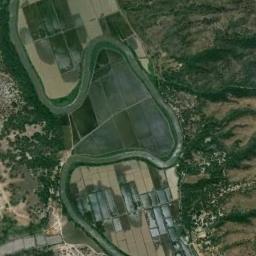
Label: river